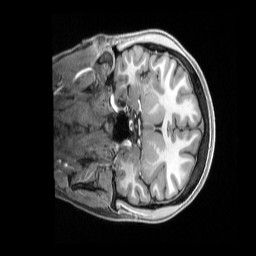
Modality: T1w
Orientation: coronal
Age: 26
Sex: female
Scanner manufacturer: siemens
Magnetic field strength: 3 T
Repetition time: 2.5 s
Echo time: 0.00296 s